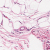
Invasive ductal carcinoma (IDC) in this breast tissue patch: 0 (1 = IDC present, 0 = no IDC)